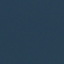
Land use / land cover: SeaLake